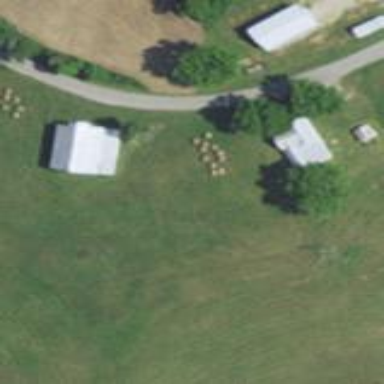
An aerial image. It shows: Farmyard area.